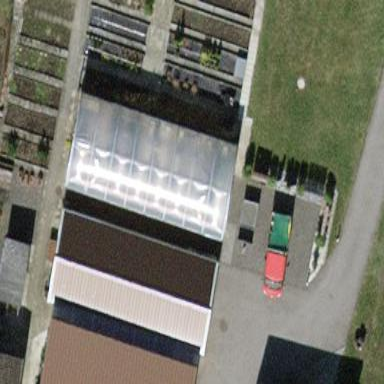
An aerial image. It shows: Greenhouse.